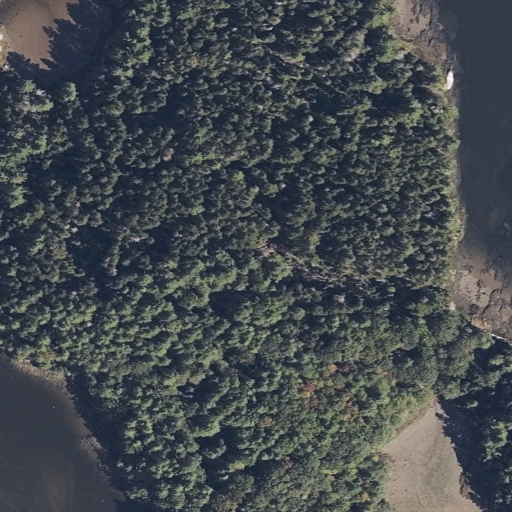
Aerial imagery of island in Maine named Beal Island containing evergreen forest, open water, herbaceous wetlands, mixed forest, barren land, and grassland